Question: There is a part of big layout - div which consists of 3 div's, so how to put them under each other when you zoom out the page? Tnx for watching!

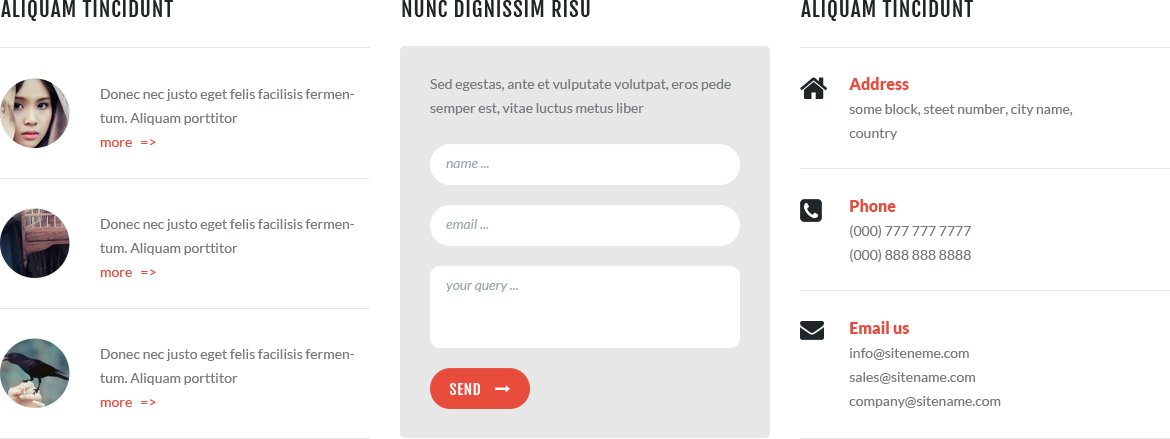
Answer: Here's a basic approach using floats and media queries: <URL>.
HTML:
'''
<div id = "wrapper">
<div></div>
<div></div>
<div></div>
</div>
<p>Sample paragraph</p>
'''
CSS:
'''
* {
margin: 0;
padding: 0;
}
body {
padding: 10px;
}
#wrapper > div {
width: calc(100% / 3);
float: left;
height: 200px;
}
#wrapper > div:first-of-type {
background-color: rgba(255, 0, 0, 0.5);
}
#wrapper > div:nth-of-type(2) {
background-color: rgba(0, 255, 0, 0.5);
}
#wrapper > div:nth-of-type(3) {
background-color: rgba(0, 0, 255, 0.5);
}
@media screen and (max-width: 500px) {
#wrapper > div {
float: none;
width: auto;
}
}
'''